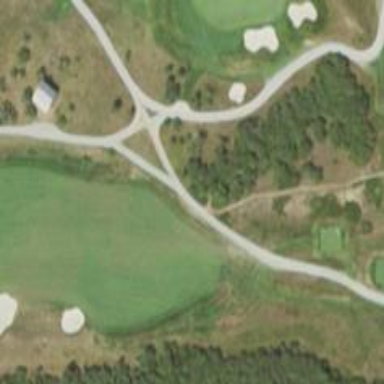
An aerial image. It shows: Path for both road and golf.